Question: I have a C++Builder 2010 project and want to add tests to it. So, instead of pausing the output of my console window to read the outcome of the tests, I want to print the same information to the Output Window in C++Builder (not in the Event Log).
So OutputDebugString is not an option for me. Is there some specific way to either redirect console output to the Output Window or to print directly there?

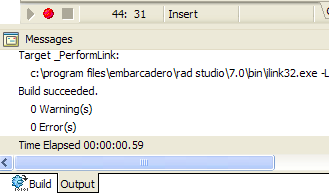
Answer: You can simply define a Post-build event in your Project Options to run your executable. Its console output will automatically be included in Output messages.